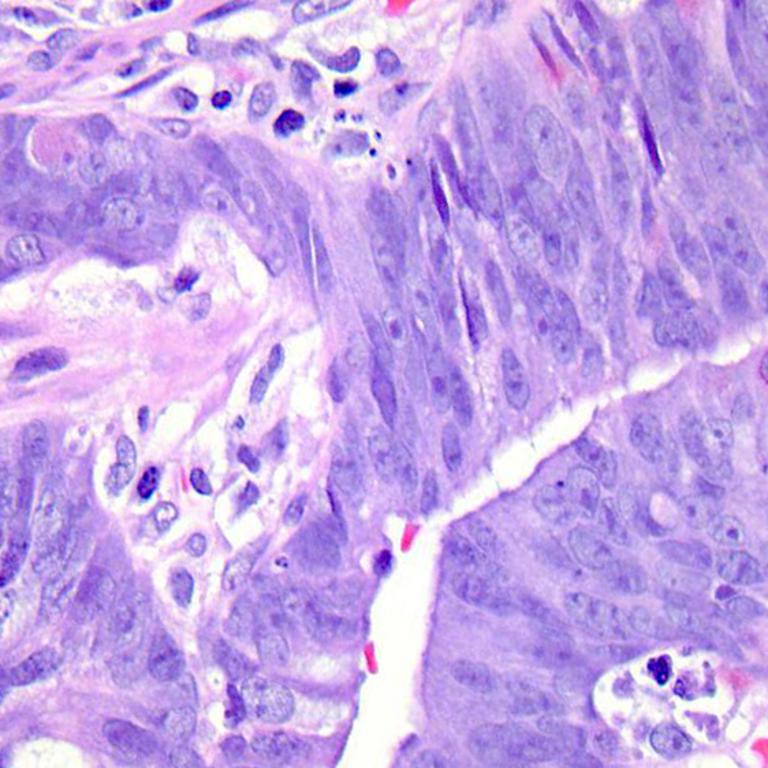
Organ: colon
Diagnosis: adenocarcinomas